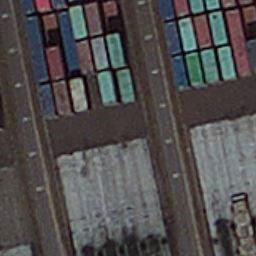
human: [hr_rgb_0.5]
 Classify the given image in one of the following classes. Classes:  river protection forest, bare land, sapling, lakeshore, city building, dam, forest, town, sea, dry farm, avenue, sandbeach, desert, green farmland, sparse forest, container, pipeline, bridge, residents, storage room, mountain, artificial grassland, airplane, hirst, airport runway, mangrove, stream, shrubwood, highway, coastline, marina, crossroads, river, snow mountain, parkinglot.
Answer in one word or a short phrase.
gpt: container